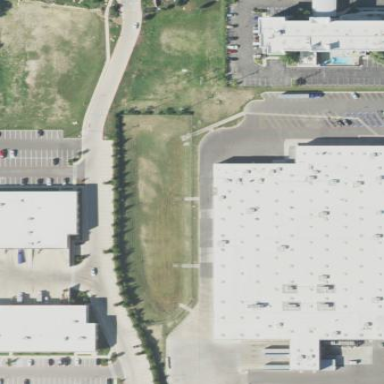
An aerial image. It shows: Retail building that operates as wholesale shop.